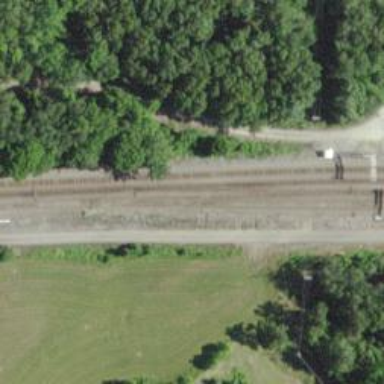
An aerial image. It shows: Railway yard used for servicing trains.